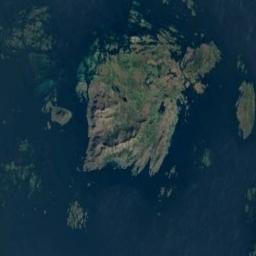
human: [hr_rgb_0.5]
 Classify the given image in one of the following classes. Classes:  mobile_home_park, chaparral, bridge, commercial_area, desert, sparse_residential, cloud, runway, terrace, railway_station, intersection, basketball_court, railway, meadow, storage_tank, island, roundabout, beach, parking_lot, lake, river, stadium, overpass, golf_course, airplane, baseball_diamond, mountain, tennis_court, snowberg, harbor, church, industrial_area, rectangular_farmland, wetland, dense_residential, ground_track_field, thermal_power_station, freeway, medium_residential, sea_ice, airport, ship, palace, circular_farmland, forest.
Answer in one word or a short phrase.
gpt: island